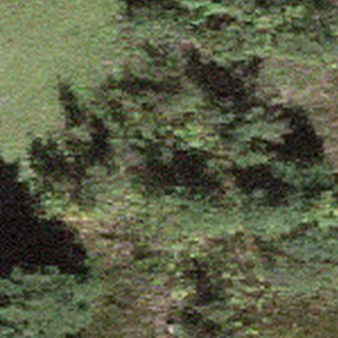
Label: other